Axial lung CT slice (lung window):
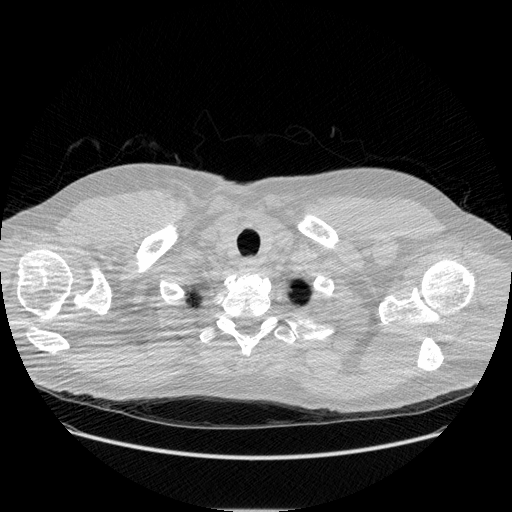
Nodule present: no